Question:
I have two table user and follow. I want to write view such that it will fetch all details of particular user along with that two extra column as follower count and followee count alias.
eg. user id=11 then all details from user tables plus followcount 1 and followed count1
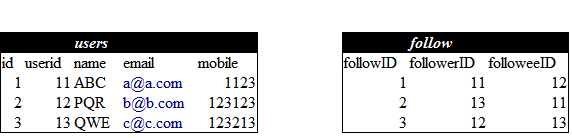
Answer: '''
SELECT u.id,
u.userid,
u.name,
u.mobile,
(SELECT Count(*)
FROM follow f
WHERE f.followerid = u.userid) AS follower,
(SELECT Count(*)
FROM follow f
WHERE f.followeeid = u.userid) AS followee
FROM users u
'''